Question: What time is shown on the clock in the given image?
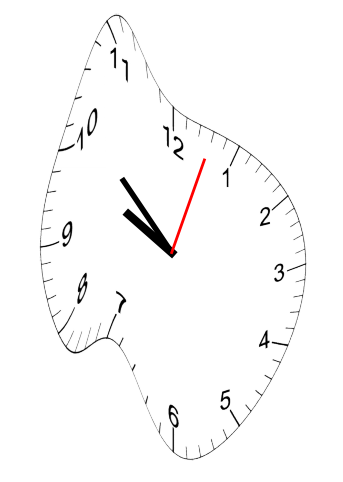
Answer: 09:52:03